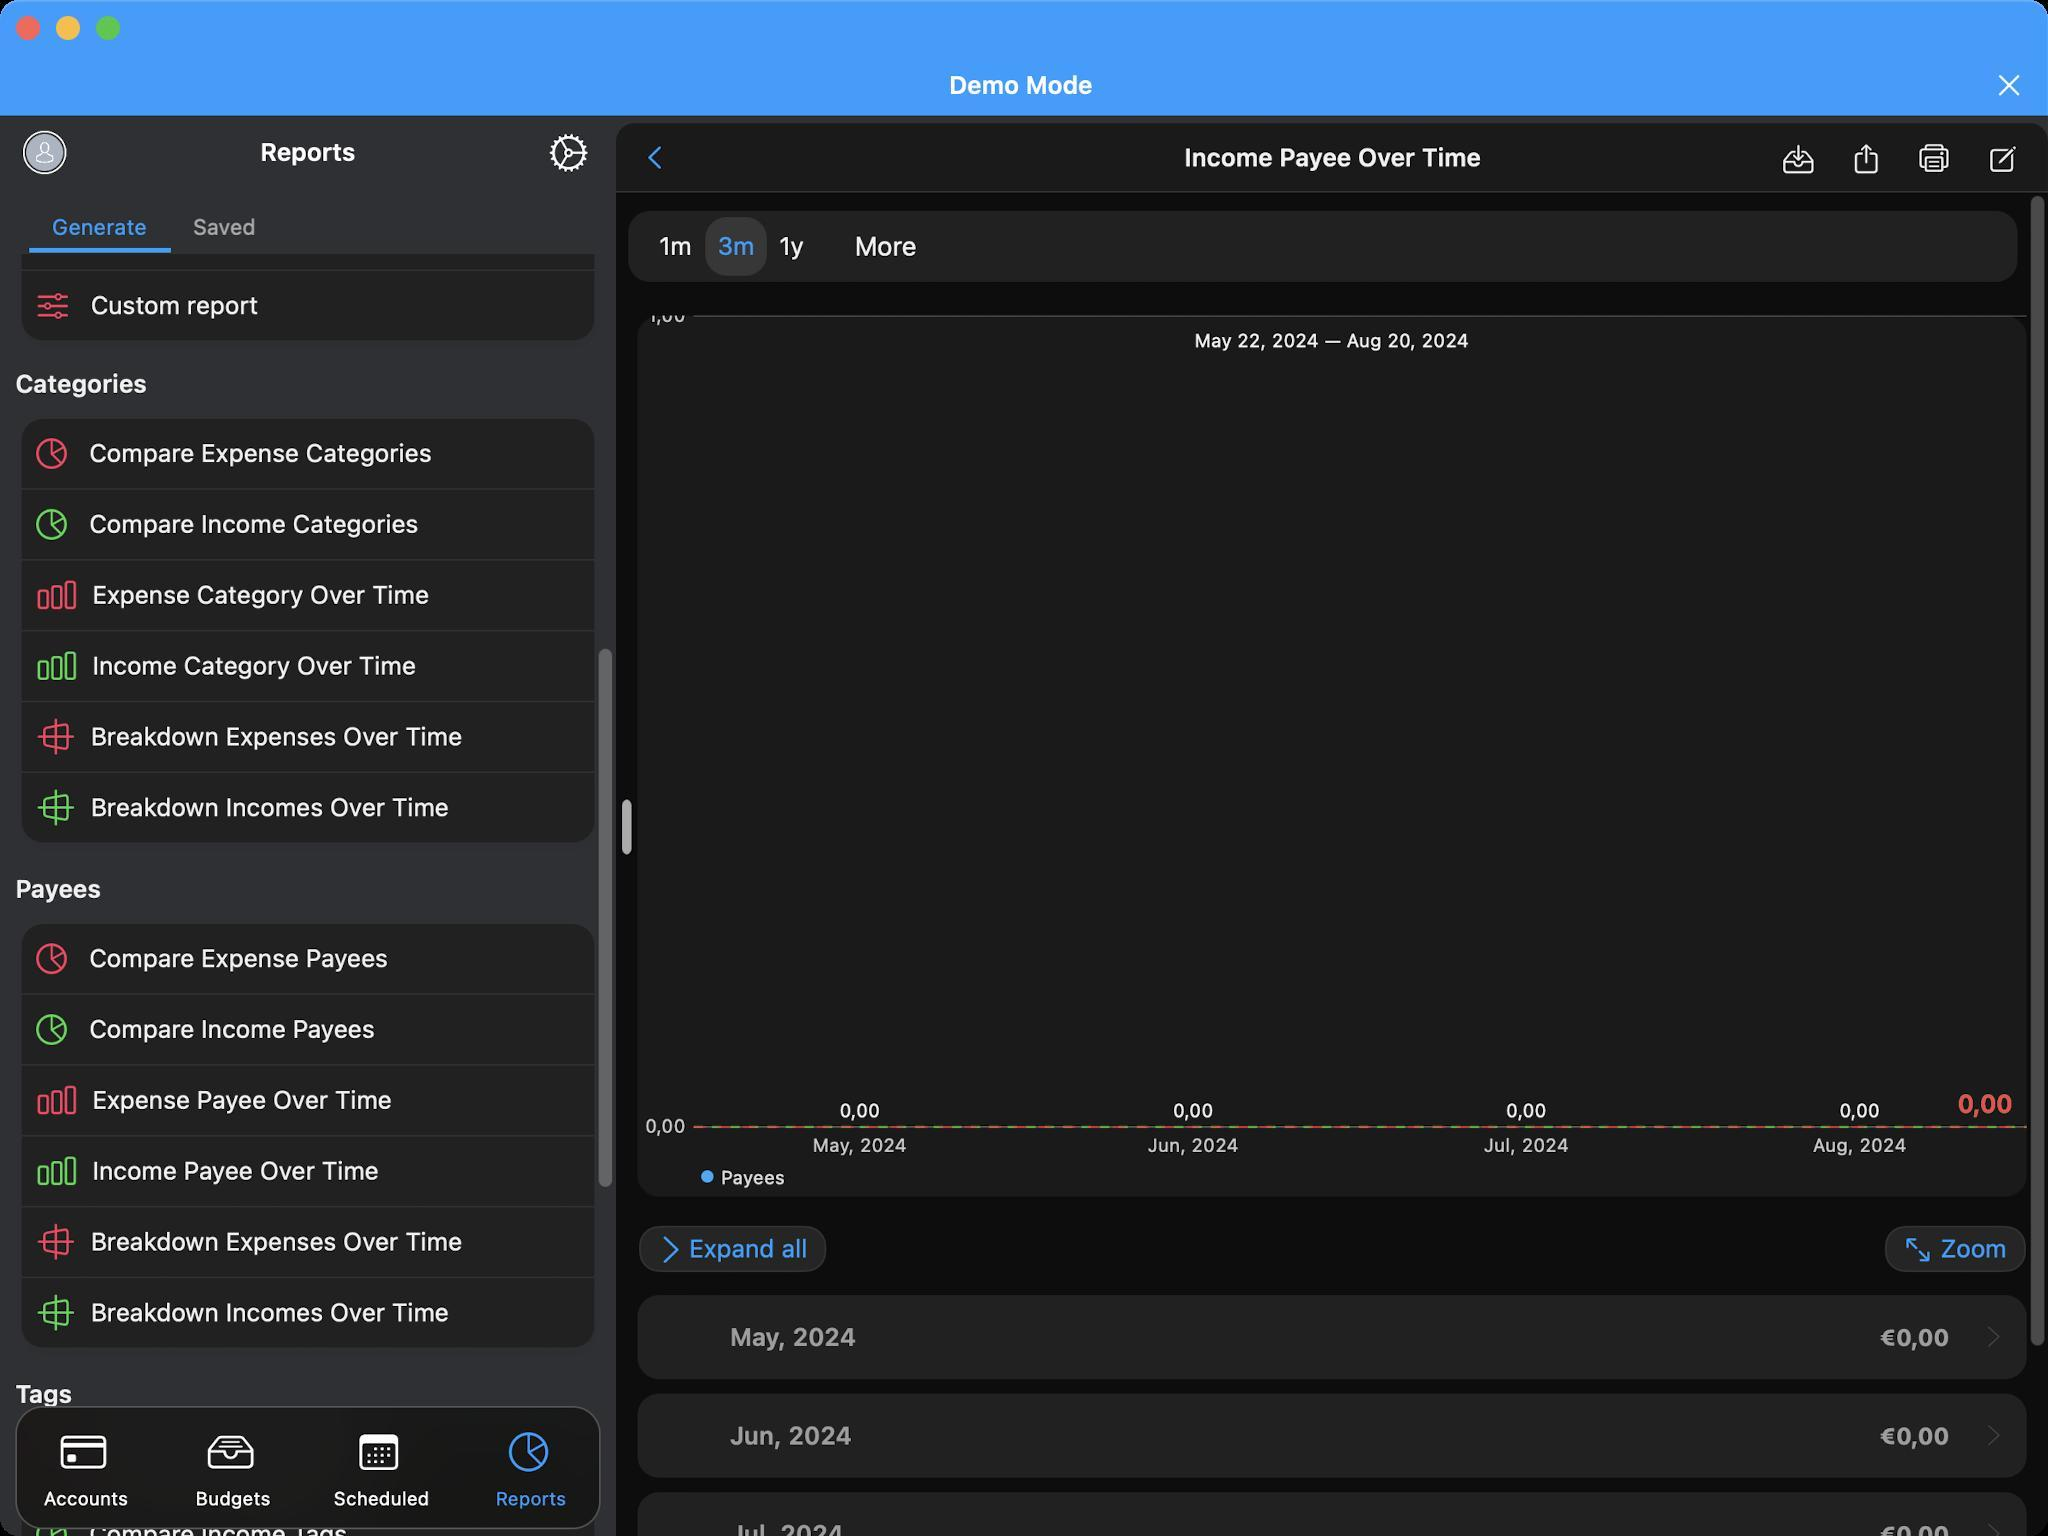
Accessibility tree:
{"name": "MoneyWiz", "role": "AXWindow", "description": null, "role_description": "standard window", "value": null, "position": "352.00;95.00", "size": "1024;768", "children": [{"name": null, "role": "AXGroup", "description": null, "role_description": "group", "value": null, "position": "0.00;0.00", "size": "1024;768", "children": [{"name": null, "role": "AXGroup", "description": null, "role_description": "group", "value": null, "position": "0.00;0.00", "size": "1024;768", "children": [{"name": null, "role": "AXGroup", "description": null, "role_description": "group", "value": null, "position": "0.00;0.00", "size": "1024;768", "children": [{"name": null, "role": "AXStaticText", "description": "Demo Mode", "role_description": "text", "value": null, "position": "159.77;34.65", "size": "701;16", "children": []}, {"name": null, "role": "AXButton", "description": "Close", "role_description": "button", "value": null, "position": "985.60;27.72", "size": "39;30", "children": []}, {"name": null, "role": "AXButton", "description": "avatar anonymous", "role_description": "button", "value": null, "position": "13.09;66.99", "size": "18;18", "children": []}, {"name": null, "role": "AXStaticText", "description": "Reports", "role_description": "text", "value": null, "position": "59.29;68.53", "size": "189;15", "children": []}, {"name": null, "role": "AXButton", "description": "settings", "role_description": "button", "value": null, "position": "273.35;65.45", "size": "22;22", "children": []}, {"name": null, "role": "AXGroup", "description": null, "role_description": "group", "value": null, "position": "308.00;57.75", "size": "716;711", "children": [{"name": null, "role": "AXButton", "description": "Back", "role_description": "button", "value": null, "position": "308.00;61.60", "size": "52;35", "children": []}, {"name": null, "role": "AXStaticText", "description": "Income Payee Over Time", "role_description": "text", "value": null, "position": "592.13;61.60", "size": "149;35", "children": []}, {"name": null, "role": "AXGroup", "description": null, "role_description": "group", "value": null, "position": "882.42;61.60", "size": "136;35", "children": [{"name": null, "role": "AXButton", "description": "inbox", "role_description": "button", "value": null, "position": "882.42;61.60", "size": "34;35", "children": []}, {"name": null, "role": "AXButton", "description": "Share", "role_description": "button", "value": null, "position": "916.30;61.60", "size": "34;35", "children": []}, {"name": null, "role": "AXButton", "description": "print", "role_description": "button", "value": null, "position": "950.18;61.60", "size": "34;35", "children": []}, {"name": null, "role": "AXButton", "description": "compose", "role_description": "button", "value": null, "position": "984.06;61.60", "size": "34;35", "children": []}]}, {"name": null, "role": "AXGroup", "description": null, "role_description": "table", "value": null, "position": "308.00;96.25", "size": "716;672", "children": [{"name": null, "role": "AXGroup", "description": null, "role_description": "group", "value": null, "position": "314.16;105.49", "size": "160;35", "children": [{"name": null, "role": "AXGroup", "description": null, "role_description": "group", "value": null, "position": "323.40;108.57", "size": "85;29", "children": [{"name": null, "role": "AXButton", "description": "1m", "role_description": "button", "value": null, "position": "323.40;108.57", "size": "29;29", "children": []}, {"name": null, "role": "AXButton", "description": "3m", "role_description": "button", "value": null, "position": "352.66;108.57", "size": "31;29", "children": []}, {"name": null, "role": "AXButton", "description": "1y", "role_description": "button", "value": null, "position": "383.46;108.57", "size": "25;29", "children": []}]}, {"name": null, "role": "AXButton", "description": "More", "role_description": "button", "value": null, "position": "421.19;108.57", "size": "44;29", "children": []}]}, {"name": null, "role": "AXStaticText", "description": "May 22, 2024 — Aug 20, 2024", "role_description": "text", "value": null, "position": "308.00;158.62", "size": "716;23", "children": []}, {"name": null, "role": "AXHeading", "description": "Bar Chart. 1 dataset. Payees", "role_description": "heading", "value": null, "position": "318.78;157.85", "size": "695;440", "children": []}, {"name": null, "role": "AXGenericElement", "description": " May, 2024: 0,00", "role_description": "", "value": null, "position": "359.25;563.54", "size": "142;0", "children": []}, {"name": null, "role": "AXGenericElement", "description": " Jun, 2024: 0,00", "role_description": "", "value": null, "position": "525.89;563.54", "size": "142;0", "children": []}, {"name": null, "role": "AXGenericElement", "description": " Jul, 2024: 0,00", "role_description": "", "value": null, "position": "692.54;563.54", "size": "142;0", "children": []}, {"name": null, "role": "AXGenericElement", "description": " Aug, 2024: 0,00", "role_description": "", "value": null, "position": "859.18;563.54", "size": "142;0", "children": []}, {"name": null, "role": "AXGroup", "description": null, "role_description": "group", "value": null, "position": "308.00;609.07", "size": "716;31", "children": [{"name": null, "role": "AXButton", "description": "Expand all", "role_description": "button", "value": "", "position": "319.55;612.92", "size": "94;23", "children": []}, {"name": null, "role": "AXButton", "description": "Zoom", "role_description": "button", "value": "", "position": "942.48;612.92", "size": "70;23", "children": []}]}, {"name": null, "role": "AXGroup", "description": null, "role_description": "group", "value": "", "position": "308.00;639.87", "size": "716;49", "children": [{"name": null, "role": "AXStaticText", "description": "May, 2024, €0,00", "role_description": "text", "value": "", "position": "308.00;639.87", "size": "716;49", "children": []}, {"name": null, "role": "AXButton", "description": "Forward", "role_description": "button", "value": null, "position": "984.06;652.96", "size": "25;31", "children": []}]}, {"name": null, "role": "AXGroup", "description": null, "role_description": "group", "value": "", "position": "308.00;689.15", "size": "716;49", "children": [{"name": null, "role": "AXStaticText", "description": "Jun, 2024, €0,00", "role_description": "text", "value": "", "position": "308.00;689.15", "size": "716;49", "children": []}, {"name": null, "role": "AXButton", "description": "Forward", "role_description": "button", "value": null, "position": "984.06;702.24", "size": "25;31", "children": []}]}, {"name": null, "role": "AXGroup", "description": null, "role_description": "group", "value": "", "position": "308.00;738.43", "size": "716;49", "children": [{"name": null, "role": "AXStaticText", "description": "Jul, 2024, €0,00", "role_description": "text", "value": "", "position": "308.00;738.43", "size": "716;49", "children": []}, {"name": null, "role": "AXButton", "description": "Forward", "role_description": "button", "value": null, "position": "984.06;751.52", "size": "25;31", "children": []}]}]}, {"name": null, "role": "AXButton", "description": null, "role_description": "button", "value": null, "position": "308.00;386.54", "size": "19;54", "children": []}, {"name": null, "role": "AXButton", "description": null, "role_description": "button", "value": null, "position": "311.08;399.63", "size": "5;28", "children": []}]}, {"name": null, "role": "AXButton", "description": "Generate", "role_description": "button", "value": null, "position": "14.63;100.10", "size": "71;26", "children": []}, {"name": null, "role": "AXButton", "description": "Saved", "role_description": "button", "value": null, "position": "85.19;100.10", "size": "55;26", "children": []}, {"name": null, "role": "AXStaticText", "description": "Accounts", "role_description": "text", "value": null, "position": "7.70;-334.95", "size": "293;35", "children": []}, {"name": null, "role": "AXButton", "description": "Net worth over time", "role_description": "button", "value": null, "position": "10.78;-300.30", "size": "286;35", "children": []}, {"name": null, "role": "AXButton", "description": "Balance Over Time", "role_description": "button", "value": null, "position": "10.78;-264.88", "size": "286;35", "children": []}, {"name": null, "role": "AXButton", "description": "Compare balances", "role_description": "button", "value": null, "position": "10.78;-229.46", "size": "286;35", "children": []}, {"name": null, "role": "AXButton", "description": "Compare balances over time", "role_description": "button", "value": null, "position": "10.78;-194.04", "size": "286;35", "children": []}, {"name": null, "role": "AXButton", "description": "Cashflow (Incomes / Expenses)", "role_description": "button", "value": null, "position": "10.78;-158.62", "size": "286;35", "children": []}, {"name": null, "role": "AXStaticText", "description": "Budgets", "role_description": "text", "value": null, "position": "7.70;-117.04", "size": "293;35", "children": []}, {"name": null, "role": "AXButton", "description": "Compare Budgets", "role_description": "button", "value": null, "position": "10.78;-82.39", "size": "286;35", "children": []}, {"name": null, "role": "AXButton", "description": "Balance Over Time", "role_description": "button", "value": null, "position": "10.78;-46.97", "size": "286;35", "children": []}, {"name": null, "role": "AXStaticText", "description": "Other", "role_description": "text", "value": null, "position": "7.70;-5.39", "size": "293;35", "children": []}, {"name": null, "role": "AXButton", "description": "Statistics", "role_description": "button", "value": null, "position": "10.78;29.26", "size": "286;35", "children": []}, {"name": null, "role": "AXButton", "description": "Profit & Loss", "role_description": "button", "value": null, "position": "10.78;64.68", "size": "286;35", "children": []}, {"name": null, "role": "AXButton", "description": "Spreadsheet", "role_description": "button", "value": null, "position": "10.78;100.10", "size": "286;35", "children": []}, {"name": null, "role": "AXButton", "description": "Custom report", "role_description": "button", "value": null, "position": "10.78;135.52", "size": "286;35", "children": []}, {"name": null, "role": "AXStaticText", "description": "Categories", "role_description": "text", "value": null, "position": "7.70;174.79", "size": "293;35", "children": []}, {"name": null, "role": "AXButton", "description": "Compare Expense Categories", "role_description": "button", "value": null, "position": "10.78;209.44", "size": "286;35", "children": []}, {"name": null, "role": "AXButton", "description": "Compare Income Categories", "role_description": "button", "value": null, "position": "10.78;244.86", "size": "286;35", "children": []}, {"name": null, "role": "AXButton", "description": "Expense Category Over Time", "role_description": "button", "value": null, "position": "10.78;280.28", "size": "286;35", "children": []}, {"name": null, "role": "AXButton", "description": "Income Category Over Time", "role_description": "button", "value": null, "position": "10.78;315.70", "size": "286;35", "children": []}, {"name": null, "role": "AXButton", "description": "Breakdown Expenses Over Time", "role_description": "button", "value": null, "position": "10.78;351.12", "size": "286;35", "children": []}, {"name": null, "role": "AXButton", "description": "Breakdown Incomes Over Time", "role_description": "button", "value": null, "position": "10.78;386.54", "size": "286;35", "children": []}, {"name": null, "role": "AXStaticText", "description": "Payees", "role_description": "text", "value": null, "position": "7.70;427.35", "size": "293;35", "children": []}, {"name": null, "role": "AXButton", "description": "Compare Expense Payees", "role_description": "button", "value": null, "position": "10.78;462.00", "size": "286;35", "children": []}, {"name": null, "role": "AXButton", "description": "Compare Income Payees", "role_description": "button", "value": null, "position": "10.78;497.42", "size": "286;35", "children": []}, {"name": null, "role": "AXButton", "description": "Expense Payee Over Time", "role_description": "button", "value": null, "position": "10.78;532.84", "size": "286;35", "children": []}, {"name": null, "role": "AXButton", "description": "Income Payee Over Time", "role_description": "button", "value": null, "position": "10.78;568.26", "size": "286;35", "children": []}, {"name": null, "role": "AXButton", "description": "Breakdown Expenses Over Time", "role_description": "button", "value": null, "position": "10.78;603.68", "size": "286;35", "children": []}, {"name": null, "role": "AXButton", "description": "Breakdown Incomes Over Time", "role_description": "button", "value": null, "position": "10.78;639.10", "size": "286;35", "children": []}, {"name": null, "role": "AXStaticText", "description": "Tags", "role_description": "text", "value": null, "position": "7.70;679.91", "size": "293;35", "children": []}, {"name": null, "role": "AXButton", "description": "Compare Expense Tags", "role_description": "button", "value": null, "position": "10.78;714.56", "size": "286;35", "children": []}, {"name": null, "role": "AXButton", "description": "Compare Income Tags", "role_description": "button", "value": null, "position": "10.78;749.98", "size": "286;35", "children": []}, {"name": null, "role": "AXButton", "description": "Expense Tag Over Time", "role_description": "button", "value": null, "position": "10.78;785.40", "size": "286;35", "children": []}, {"name": null, "role": "AXButton", "description": "Income Tag Over Time", "role_description": "button", "value": null, "position": "10.78;820.82", "size": "286;35", "children": []}, {"name": null, "role": "AXButton", "description": "Breakdown Expenses Over Time", "role_description": "button", "value": null, "position": "10.78;856.24", "size": "286;35", "children": []}, {"name": null, "role": "AXButton", "description": "Breakdown Incomes Over Time", "role_description": "button", "value": null, "position": "10.78;891.66", "size": "286;35", "children": []}, {"name": null, "role": "AXStaticText", "description": "Spreadsheets", "role_description": "text", "value": null, "position": "7.70;932.47", "size": "293;35", "children": []}, {"name": null, "role": "AXButton", "description": "Breakdown Payees Over Categories", "role_description": "button", "value": null, "position": "10.78;967.12", "size": "286;35", "children": []}, {"name": null, "role": "AXButton", "description": "Breakdown Categories Over Tags", "role_description": "button", "value": null, "position": "10.78;1002.54", "size": "286;35", "children": []}, {"name": null, "role": "AXButton", "description": "Breakdown Payees Over Tags", "role_description": "button", "value": null, "position": "10.78;1037.96", "size": "286;35", "children": []}, {"name": null, "role": "AXButton", "description": null, "role_description": "button", "value": null, "position": "8.47;703.01", "size": "69;62", "children": []}, {"name": null, "role": "AXButton", "description": "card", "role_description": "button", "value": null, "position": "8.47;710.71", "size": "69;31", "children": []}, {"name": null, "role": "AXButton", "description": null, "role_description": "button", "value": null, "position": "77.00;703.01", "size": "69;62", "children": []}, {"name": null, "role": "AXButton", "description": "Inbox Full", "role_description": "button", "value": null, "position": "82.00;710.71", "size": "69;31", "children": []}, {"name": null, "role": "AXButton", "description": null, "role_description": "button", "value": null, "position": "146.30;703.01", "size": "69;62", "children": []}, {"name": null, "role": "AXButton", "description": "calendar", "role_description": "button", "value": null, "position": "156.31;710.71", "size": "69;31", "children": []}, {"name": null, "role": "AXButton", "description": null, "role_description": "button", "value": null, "position": "215.60;703.01", "size": "69;62", "children": []}, {"name": null, "role": "AXButton", "description": "chart pie", "role_description": "button", "value": null, "position": "231.00;710.71", "size": "69;31", "children": []}, {"name": null, "role": "AXStaticText", "description": "Accounts", "role_description": "text", "value": null, "position": "8.47;741.51", "size": "69;15", "children": []}, {"name": null, "role": "AXStaticText", "description": "Budgets", "role_description": "text", "value": null, "position": "82.00;741.51", "size": "69;15", "children": []}, {"name": null, "role": "AXStaticText", "description": "Scheduled", "role_description": "text", "value": null, "position": "156.31;741.51", "size": "69;15", "children": []}, {"name": null, "role": "AXStaticText", "description": "Reports", "role_description": "text", "value": null, "position": "231.00;741.51", "size": "69;15", "children": []}]}]}]}, {"name": null, "role": "AXButton", "description": null, "role_description": "close button", "value": null, "position": "7.00;6.00", "size": "14;16", "children": []}, {"name": null, "role": "AXButton", "description": null, "role_description": "full screen button", "value": null, "position": "47.00;6.00", "size": "14;16", "children": [{"name": null, "role": "AXGroup", "description": null, "role_description": "group", "value": null, "position": "47.00;6.00", "size": "14;16", "children": [{"name": null, "role": "AXGroup", "description": null, "role_description": "group", "value": null, "position": "47.00;6.00", "size": "14;16", "children": []}]}]}, {"name": null, "role": "AXButton", "description": null, "role_description": "minimize button", "value": null, "position": "27.00;6.00", "size": "14;16", "children": []}]}